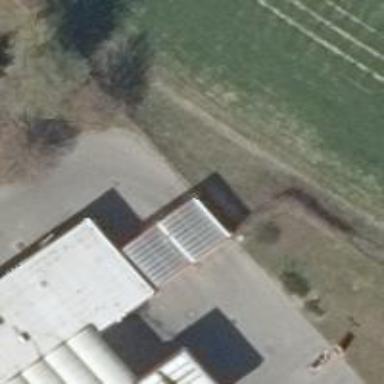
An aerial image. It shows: Car wash facility.